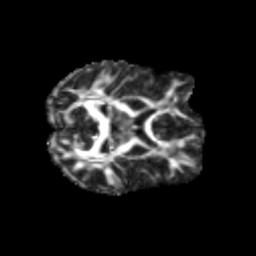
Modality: FA
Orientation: axial
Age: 24
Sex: male
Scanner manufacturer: siemens
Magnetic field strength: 3 T
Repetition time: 3.5 s
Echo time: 0.125 s